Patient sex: F
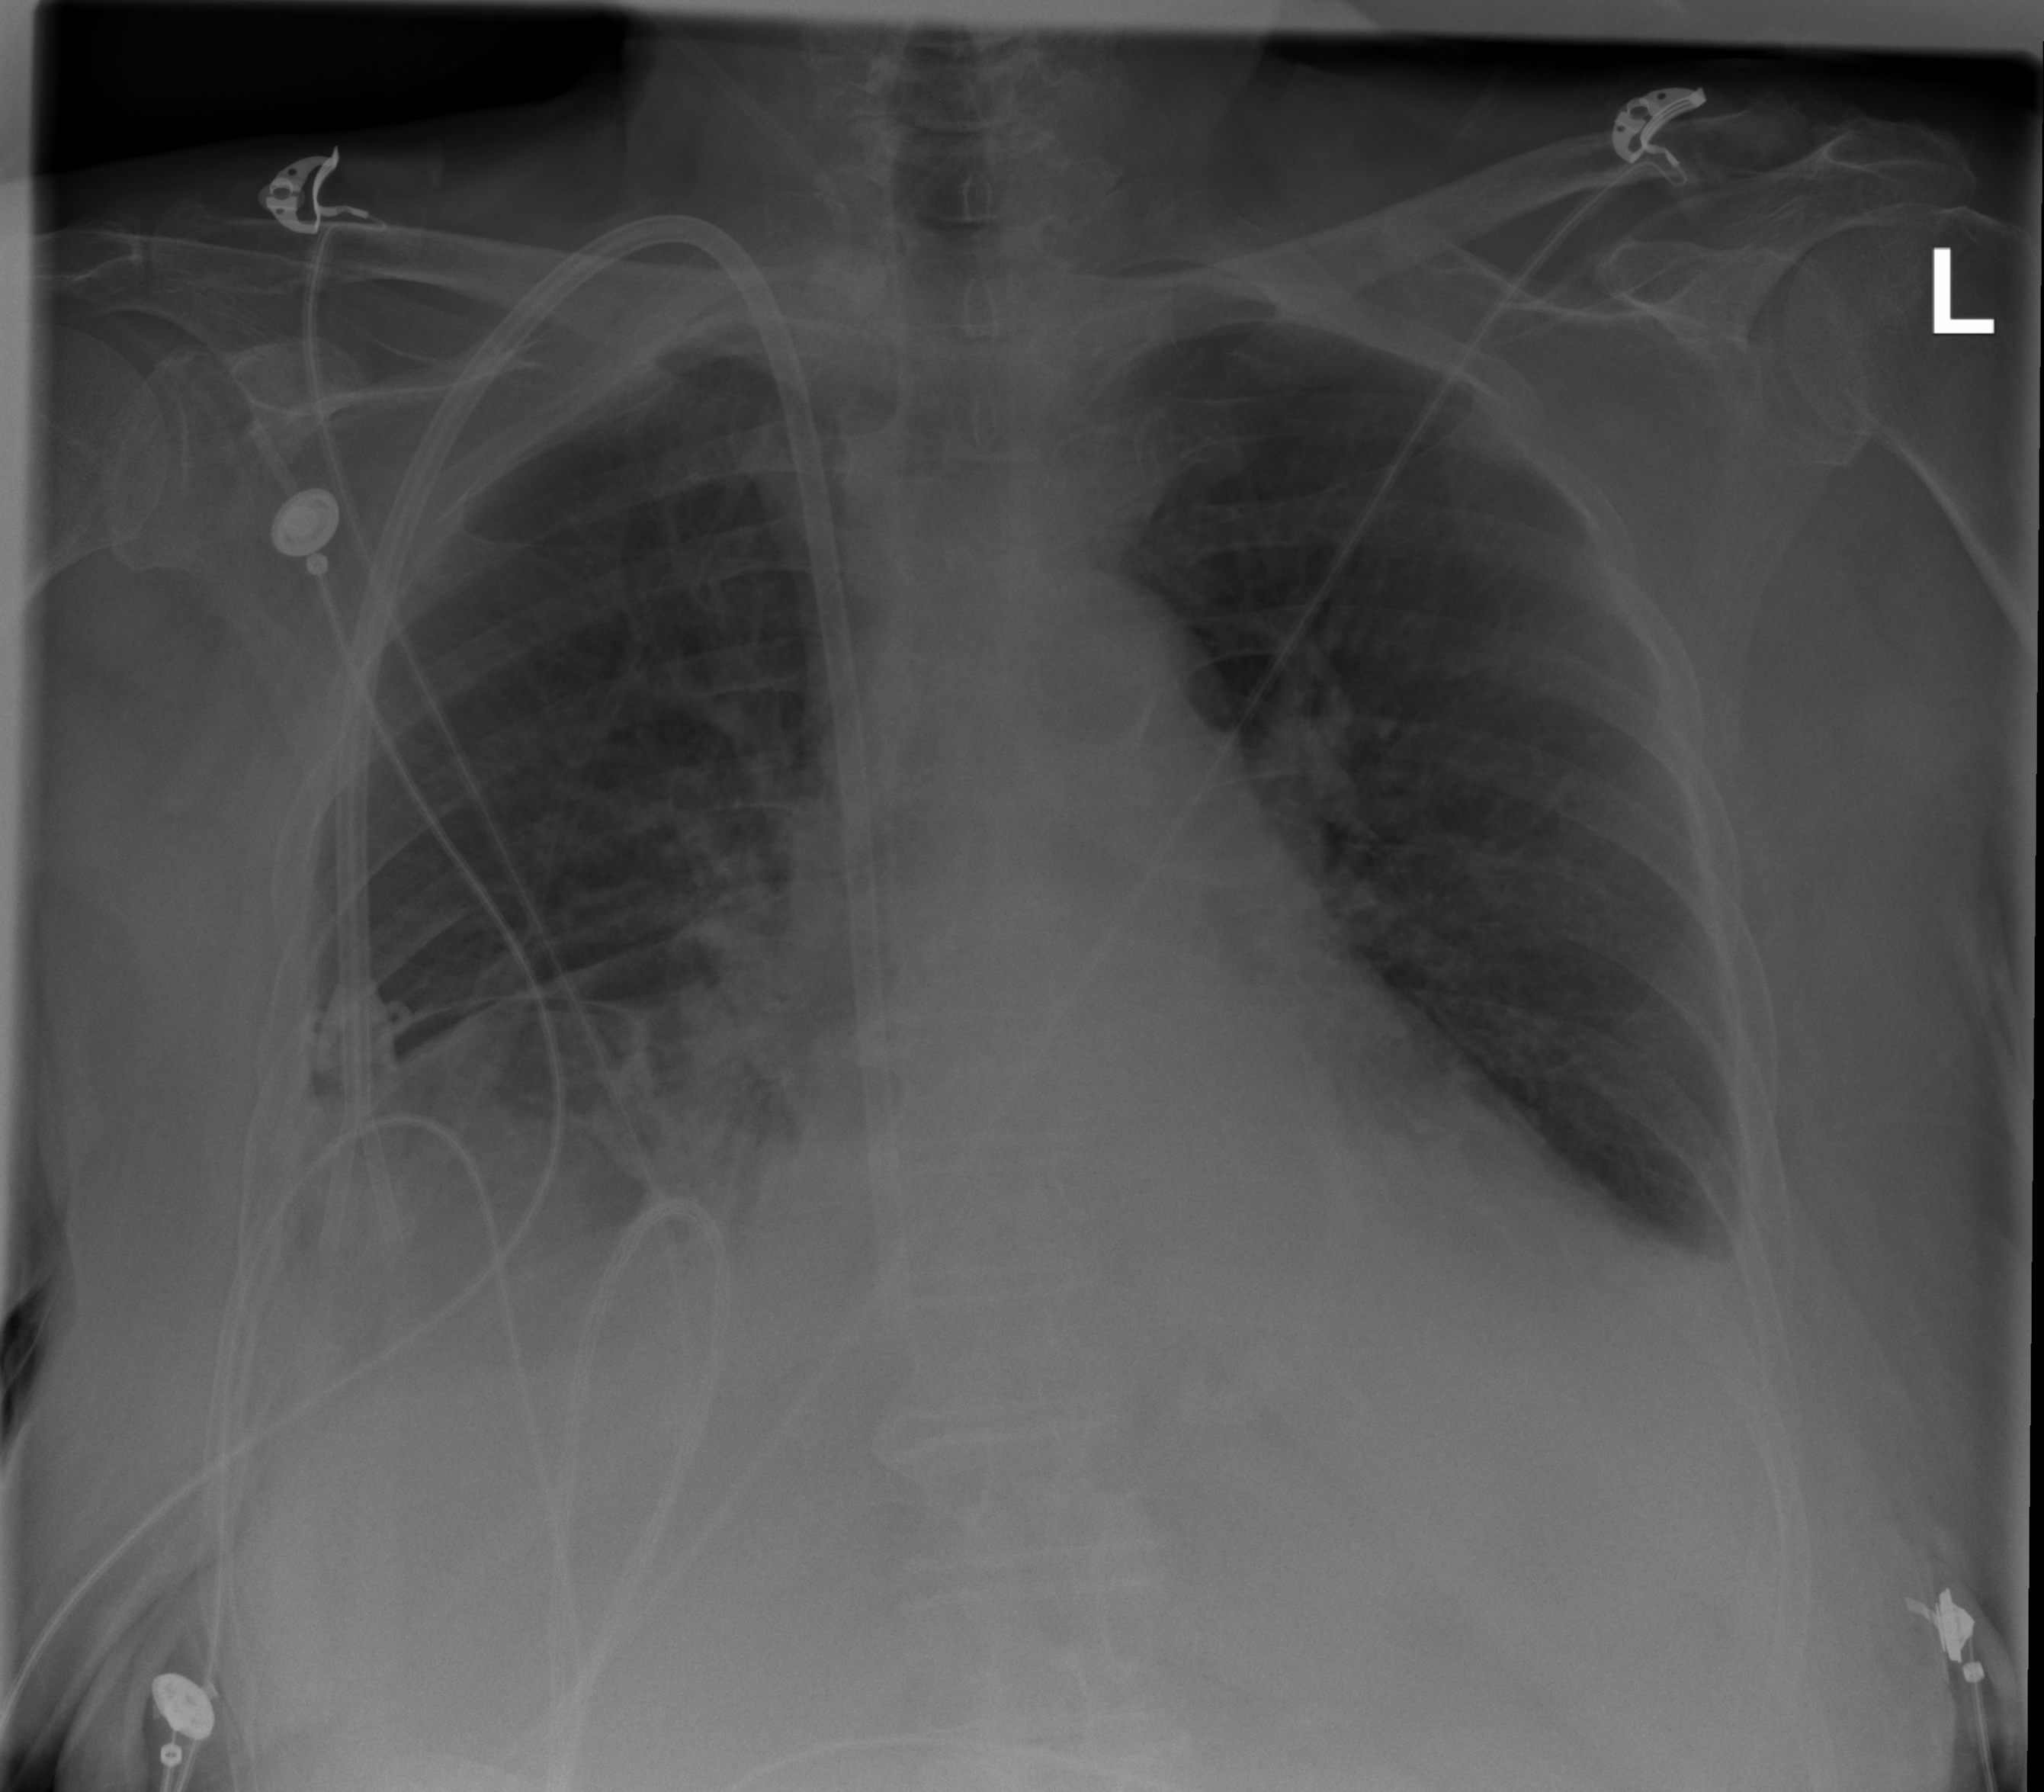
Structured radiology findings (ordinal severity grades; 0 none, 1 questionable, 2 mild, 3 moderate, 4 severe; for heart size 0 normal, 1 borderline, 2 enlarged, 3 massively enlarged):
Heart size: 2
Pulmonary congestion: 0
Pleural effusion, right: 2
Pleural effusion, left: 2
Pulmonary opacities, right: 0
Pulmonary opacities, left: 0
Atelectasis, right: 2
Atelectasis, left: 2